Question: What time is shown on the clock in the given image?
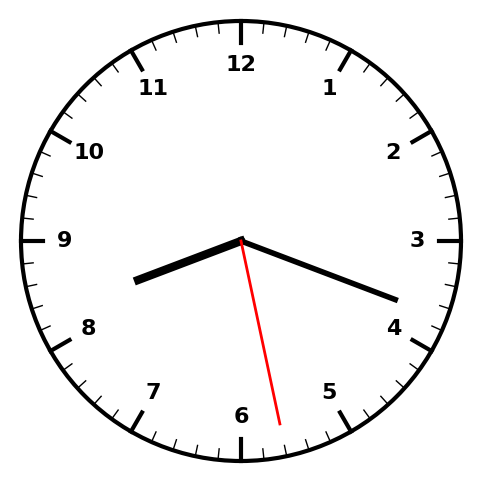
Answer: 08:18:28